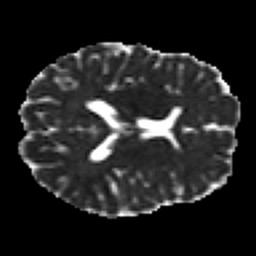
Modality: MD
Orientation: axial
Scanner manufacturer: siemens
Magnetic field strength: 3 T
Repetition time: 7.8 s
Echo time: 0.09 s